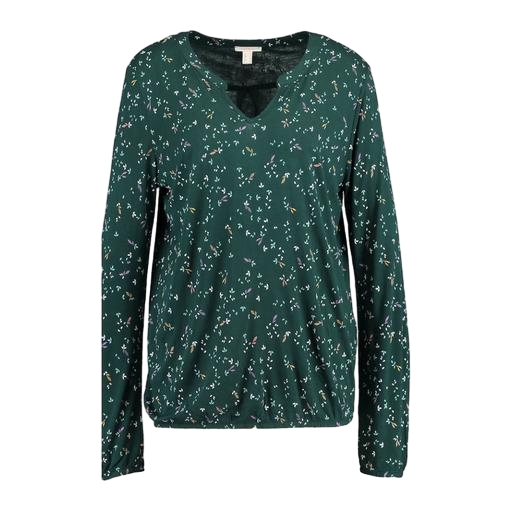
green printed shirt, green ray floral-printed blouse, green ls jersey tee, white background